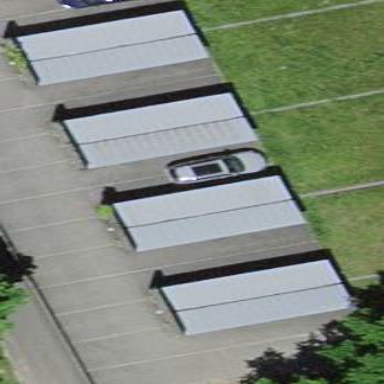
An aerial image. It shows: Bicycle parking facility.